Question: i'm using itextsharp to bring my picture over to the pdf file. I uses chunk. However when i uses the chunk new line, my image changes it size despite me putting the same scaletofit.

'''
protected void btnPDF_Click(object sender, EventArgs e)
{
var doc1 = new Document();
var filename = "MyTestPDF" + DateTime.Now.ToString("yyyyMMddHHmmssfff") + ".pdf";
var output = new FileStream(Path.Combine("C:\Users\apr13mpsip\Downloads", filename), FileMode.Create);
iTextSharp.text.pdf.PdfWriter.GetInstance(doc1, output);
doc1.Open();
PdfPTable table = new PdfPTable(1);
table.TotalWidth = 585f;
table.LockedWidth = true;
PdfPTable table2 = new PdfPTable(1);
table2.TotalWidth = 585f;
table2.LockedWidth = true;
iTextSharp.text.pdf.PdfPCell imgCell1 = new iTextSharp.text.pdf.PdfPCell();
var logo = iTextSharp.text.Image.GetInstance(Server.MapPath("~/image/logo.jpg"));
doc1.Add(logo);
var titleFont = FontFactory.GetFont("Arial", 15, Font.BOLD);
doc1.Add(new Paragraph("Official Report. Member Report ID : " + DDLCase.SelectedValue, titleFont));
var normalFont = FontFactory.GetFont(FontFactory.HELVETICA, 14, Font.BOLD);
var phrase = new Phrase();
var phrase2 = new Phrase();
SqlConnection con = new SqlConnection("Data Source = localhost; Initial Catalog = project; Integrated Security = SSPI");
SqlCommand cm = new SqlCommand("Select lro.fullname, lro.contact, mr.typeofcrime, mr.location,mr.crdatetime, mr.citizenreport, pr.policeid, pr.prdatetime, pr.policereport, aor.officialreport, mr.image1, mr.image2, mr.image3, mr.image4, mr.image5, pr.image1, pr.image2, pr.image3, pr.image4, pr.image5 from MemberReport mr, PoliceReport pr, LoginRegisterOthers lro, AdminOfficialReport aor where mr.memberreportid = '" + DDLCase.SelectedValue + "' and mr.memberreportid=pr.memberreportid and pr.policereportid=aor.policereportid", con);
con.Open();
SqlDataReader dr;
dr = cm.ExecuteReader();
if (dr.Read())
{
phrase2.Add(new Chunk("Citizen Images :", normalFont));
phrase2.Add(Chunk.NEWLINE);
phrase2.Add(Chunk.NEWLINE);
phrase2.Add(Chunk.NEWLINE);
phrase2.Add(Chunk.NEWLINE);
phrase2.Add(Chunk.NEWLINE);
phrase2.Add(new Chunk("1.", normalFont));
Byte[] bytes1 = (Byte[])dr[10];
iTextSharp.text.Image image1 = iTextSharp.text.Image.GetInstance(bytes1);
image1.ScaleToFit(750f, 750f);
Chunk imageChunk1 = new Chunk(image1, 0, -30);
phrase2.Add(imageChunk1);
phrase2.Add(Chunk.NEWLINE);
phrase2.Add(Chunk.NEWLINE);
phrase2.Add(Chunk.NEWLINE);
phrase2.Add(Chunk.NEWLINE);
phrase2.Add(Chunk.NEWLINE);
phrase2.Add(new Chunk("2.", normalFont));
Byte[] bytes5 = (Byte[])dr[11];
iTextSharp.text.Image image5 = iTextSharp.text.Image.GetInstance(bytes5);
image5.ScaleToFit(750f, 750f);
Chunk imageChunk5 = new Chunk(image5, 0, -30);
phrase2.Add(imageChunk5);
phrase2.Add(Chunk.NEWLINE);
phrase2.Add(Chunk.NEWLINE);
phrase2.Add(Chunk.NEWLINE);
phrase2.Add(Chunk.NEWLINE);
phrase2.Add(Chunk.NEWLINE);
phrase2.Add(new Chunk("3.", normalFont));
Byte[] bytes6 = (Byte[])dr[12];
iTextSharp.text.Image image6 = iTextSharp.text.Image.GetInstance(bytes6);
image6.ScaleToFit(750f, 750f);
Chunk imageChunk6 = new Chunk(image6, 0, -30);
phrase2.Add(imageChunk6);
phrase2.Add(Chunk.NEWLINE);
phrase2.Add(Chunk.NEWLINE);
phrase2.Add(Chunk.NEWLINE);
phrase2.Add(Chunk.NEWLINE);
phrase2.Add(Chunk.NEWLINE);
phrase2.Add(new Chunk("4.", normalFont));
Byte[] bytes7 = (Byte[])dr[13];
iTextSharp.text.Image image7 = iTextSharp.text.Image.GetInstance(bytes7);
image7.ScaleToFit(750f, 750f);
Chunk imageChunk7 = new Chunk(image7, 0, -30);
phrase2.Add(imageChunk7);
phrase2.Add(Chunk.NEWLINE);
phrase2.Add(Chunk.NEWLINE);
phrase2.Add(Chunk.NEWLINE);
phrase2.Add(Chunk.NEWLINE);
phrase2.Add(Chunk.NEWLINE);
phrase2.Add(new Chunk("5.", normalFont));
Byte[] bytes8 = (Byte[])dr[14];
iTextSharp.text.Image image8 = iTextSharp.text.Image.GetInstance(bytes8);
image8.ScaleToFit(750f, 750f);
Chunk imageChunk8 = new Chunk(image8, 0, -30);
phrase2.Add(imageChunk8);
phrase2.Add(Chunk.NEWLINE);
phrase2.Add(Chunk.NEWLINE);
phrase2.Add(Chunk.NEWLINE);
phrase2.Add(Chunk.NEWLINE);
table2.AddCell(phrase2);
}
dr.Close();
doc1.Add(table);
doc1.NewPage();
doc1.Add(table2);
doc1.Close();
}
}
'''
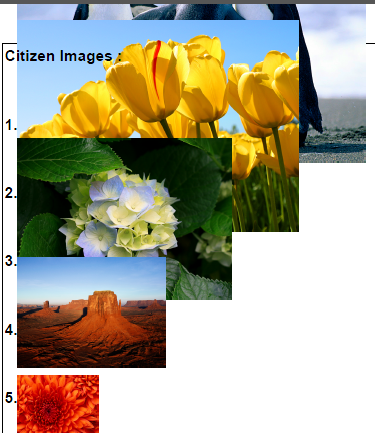
Answer: I completely forgot about this question, but I'll answer it now for further reference. iTextSharp resizes images automatically (which is what you'd want in most cases), but you can avoid this by setting 'ScaleToFitHeight = false' to each image.
'''
phrase2.Add(new Chunk("1.", normalFont));
Byte[] bytes1 = (Byte[])dr[10];
iTextSharp.text.Image image1 = iTextSharp.text.Image.GetInstance(bytes1);
image1.ScaleToFit(750f, 750f);
//set scale to fit height = false
image1.ScaleToFitHeight = false;
Chunk imageChunk1 = new Chunk(image1, 0, -30);
phrase2.Add(imageChunk1);
'''